Field crop: maize
Growth stage: 2
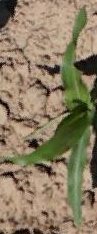
Species: maize